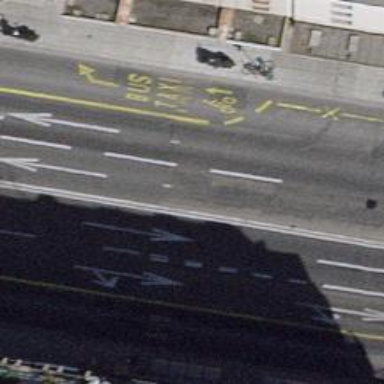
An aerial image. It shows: Bus stop for trolleybuses with designated stop position for public transport.